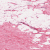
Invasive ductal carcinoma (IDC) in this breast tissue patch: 0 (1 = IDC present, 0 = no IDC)